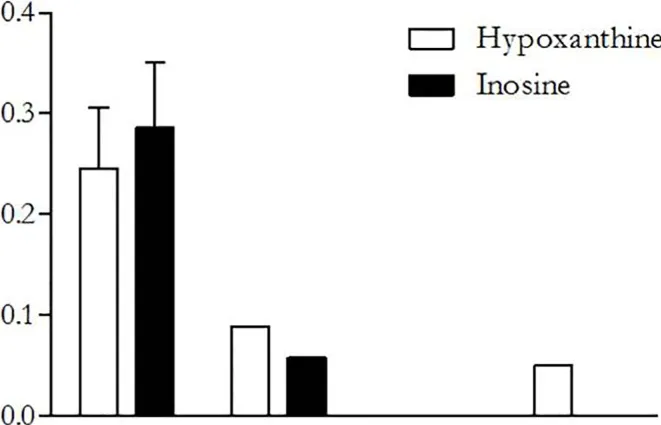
Functional assay of ADA2 activity.
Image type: pathology (immunostaining)